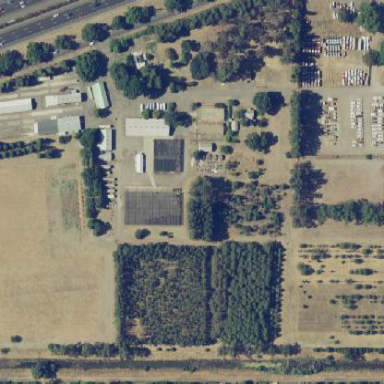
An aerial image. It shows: Plant nursery.